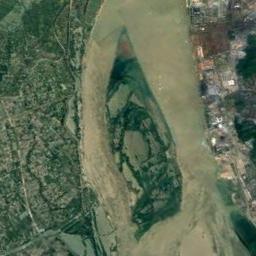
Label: island